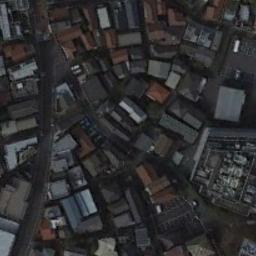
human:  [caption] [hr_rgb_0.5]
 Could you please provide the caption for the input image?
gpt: Most of the houses in the residential area are red .

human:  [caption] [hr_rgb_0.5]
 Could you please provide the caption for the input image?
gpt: A dense residential area has lots of houses with different colors of roofs while some roads go through the residential area .

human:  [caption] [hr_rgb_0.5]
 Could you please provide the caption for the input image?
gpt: The dense residential is next to the road .

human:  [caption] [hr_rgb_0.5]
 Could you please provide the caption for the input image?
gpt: Many roads and neatly arranged houses in densely populated areas .

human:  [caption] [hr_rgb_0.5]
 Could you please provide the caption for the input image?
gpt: There are buildings of different colors on a dense residential area .